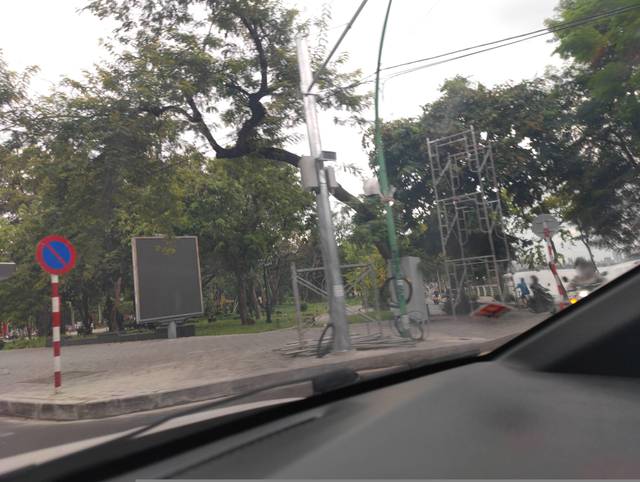
Region: Vietnam
Coordinates: 21.044, 105.836